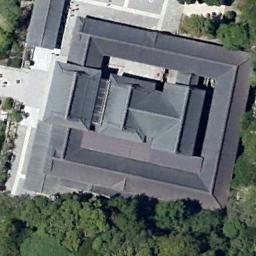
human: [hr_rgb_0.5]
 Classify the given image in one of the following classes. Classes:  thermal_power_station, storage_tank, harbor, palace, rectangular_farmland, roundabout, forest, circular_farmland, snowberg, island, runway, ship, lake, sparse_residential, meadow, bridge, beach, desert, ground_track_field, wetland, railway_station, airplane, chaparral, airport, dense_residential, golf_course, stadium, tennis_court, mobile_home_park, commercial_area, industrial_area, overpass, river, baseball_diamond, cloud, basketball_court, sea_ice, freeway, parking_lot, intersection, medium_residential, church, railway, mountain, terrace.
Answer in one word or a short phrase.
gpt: palace